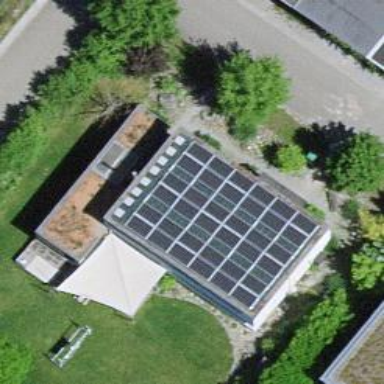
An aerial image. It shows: Solar power generator with photovoltaic panels.